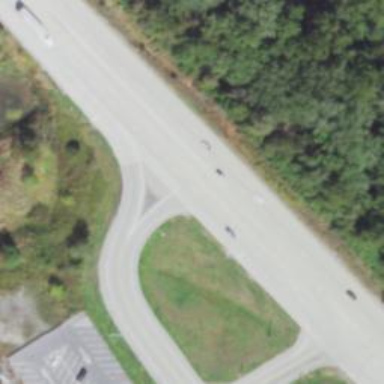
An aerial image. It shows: Trunk link highway with asphalt surface and jughandle junction.